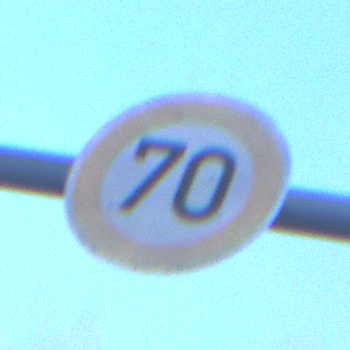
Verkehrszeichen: Geschwindigkeit70
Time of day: Dawn
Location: Outdoor (Urban)
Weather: PartlyCloudy
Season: NotSpecified
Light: Natural